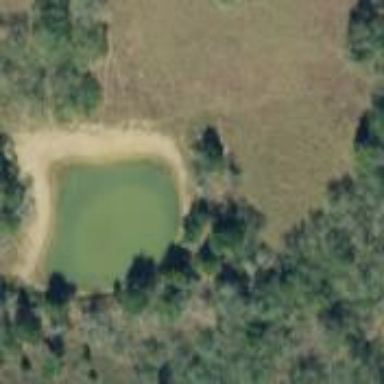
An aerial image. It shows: Pond surrounded by natural water basin.